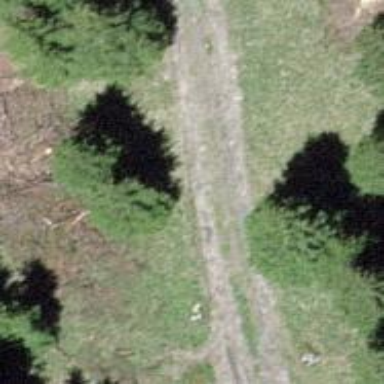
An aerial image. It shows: Path.